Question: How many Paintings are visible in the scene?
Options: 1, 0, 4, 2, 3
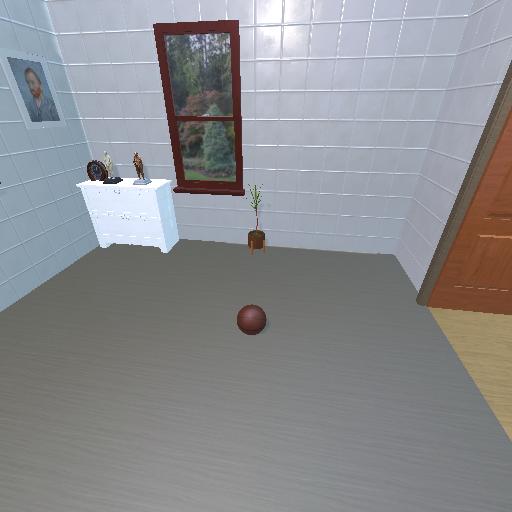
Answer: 1